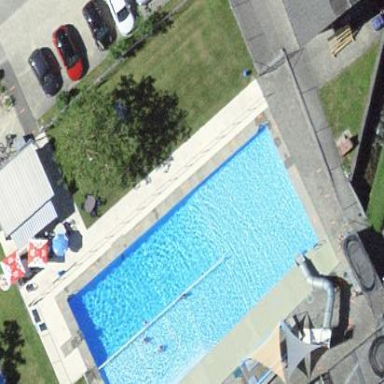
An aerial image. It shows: Swimming pool located in leisure land.